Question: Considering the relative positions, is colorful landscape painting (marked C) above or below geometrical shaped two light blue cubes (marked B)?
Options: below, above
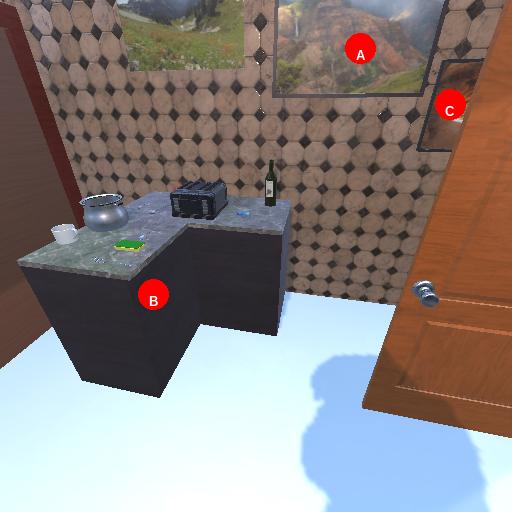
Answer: below